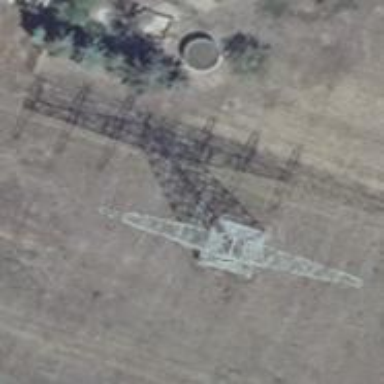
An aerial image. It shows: Power line is depicted.